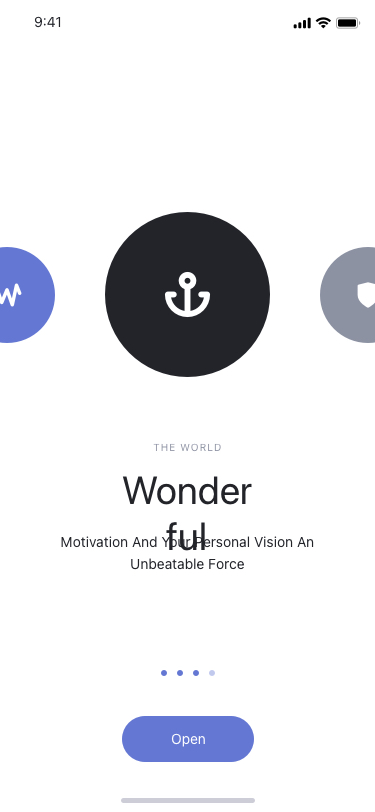
Text in this UI design:
Motivation And Your Personal Vision An Unbeatable Force
The World
Wonderful